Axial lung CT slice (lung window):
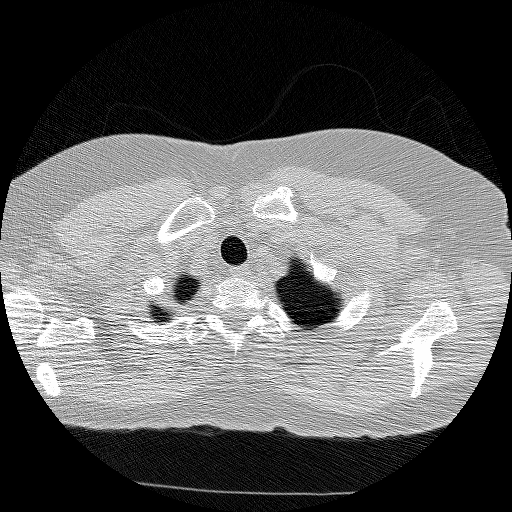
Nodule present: no